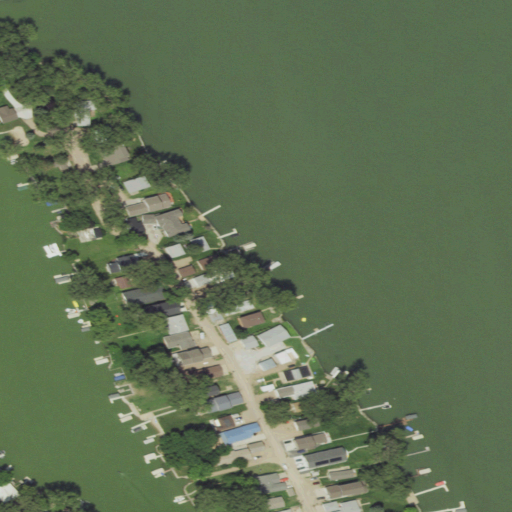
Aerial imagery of beach in Nebraska named Mallard Beach containing open water, medium intensity development, woody wetlands, low intensity development, herbaceous wetlands, high intensity development, and grassland